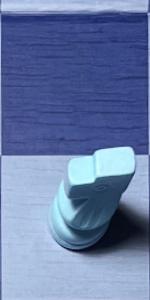
Label: Knight_White